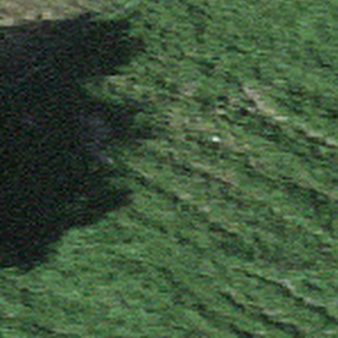
Label: other